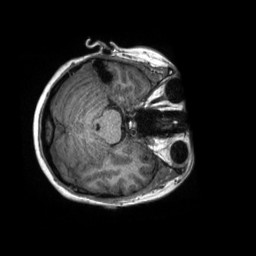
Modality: T1w
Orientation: axial
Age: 22
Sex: female
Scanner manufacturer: siemens
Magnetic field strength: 3 T
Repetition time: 2.3 s
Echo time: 0.00288 s